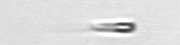
Label: flagellate_morphotype3